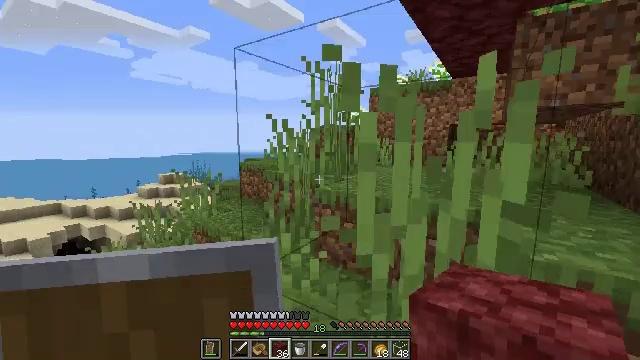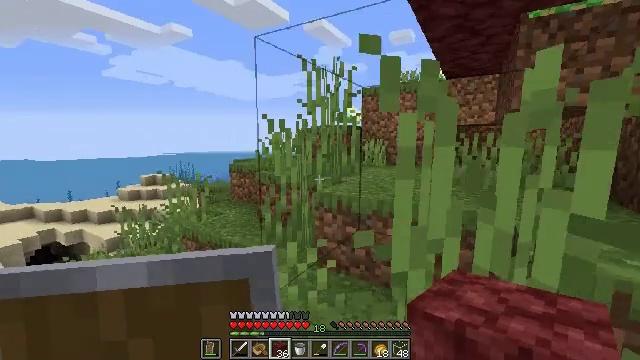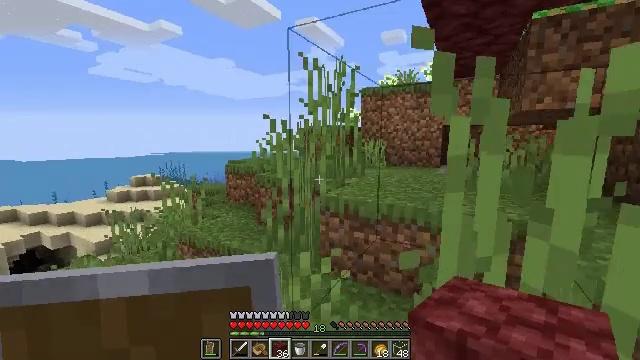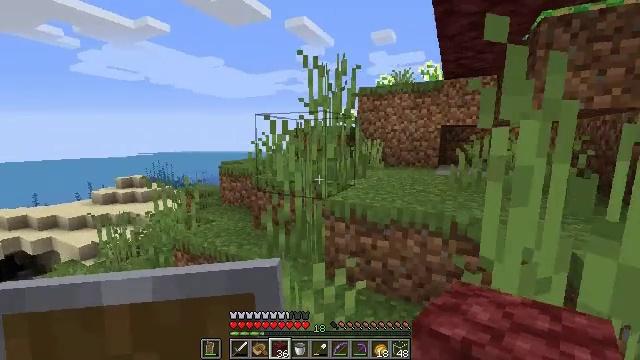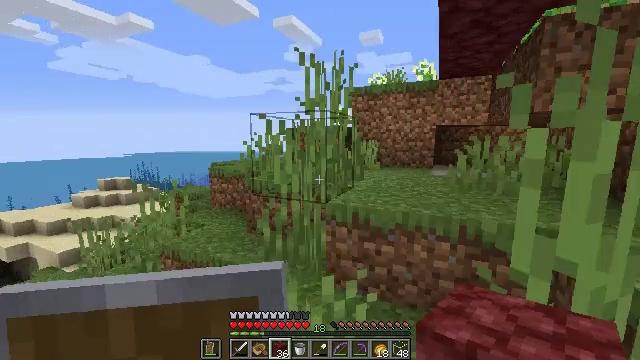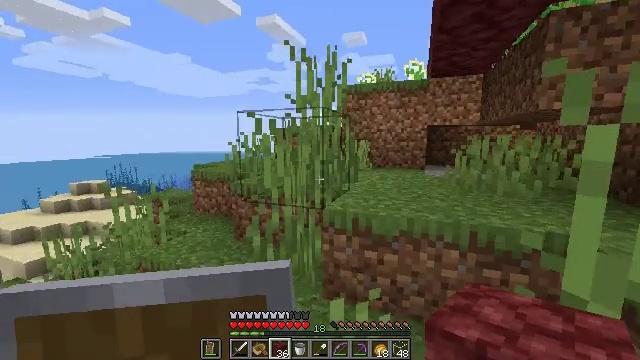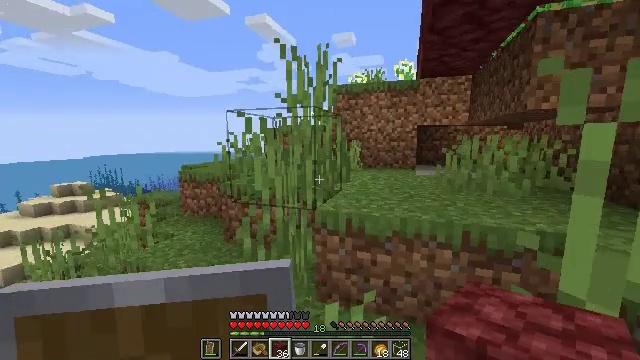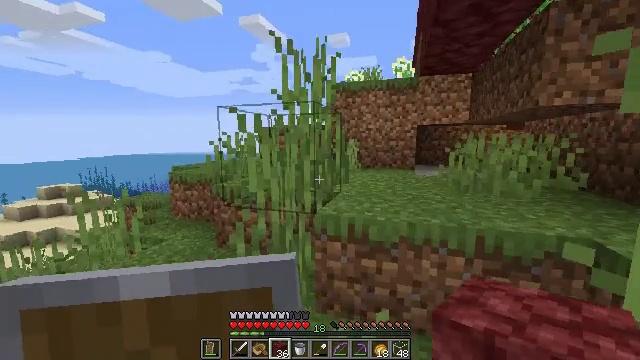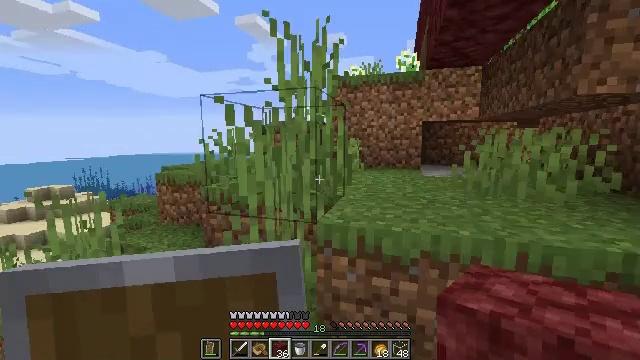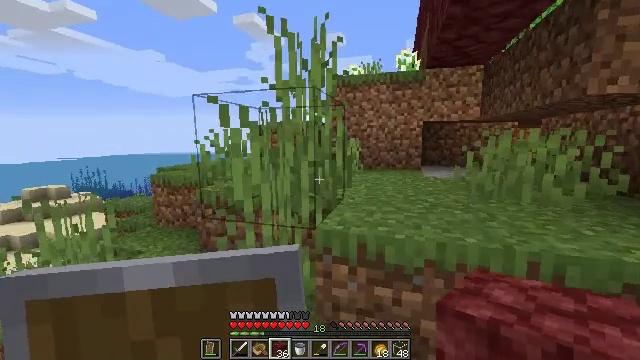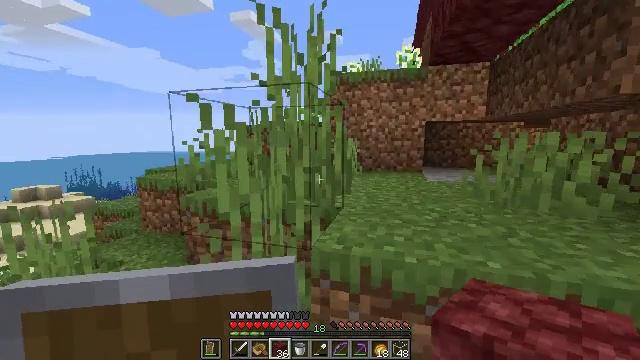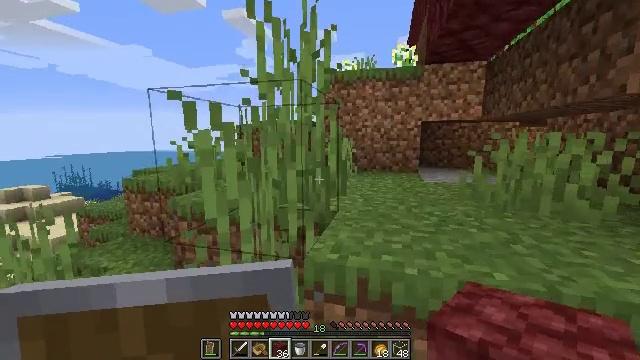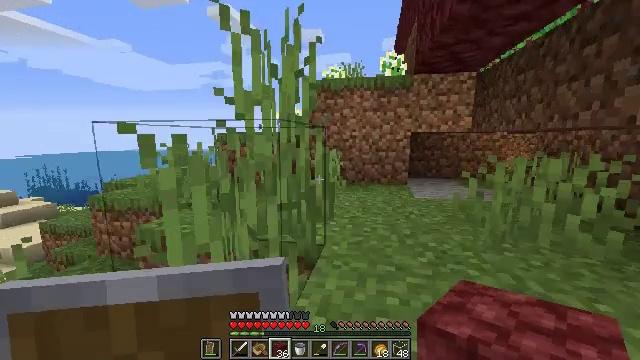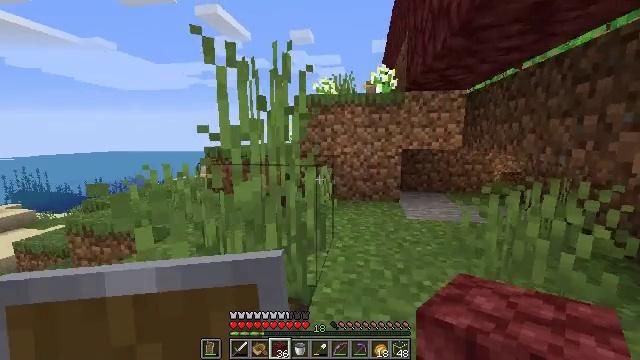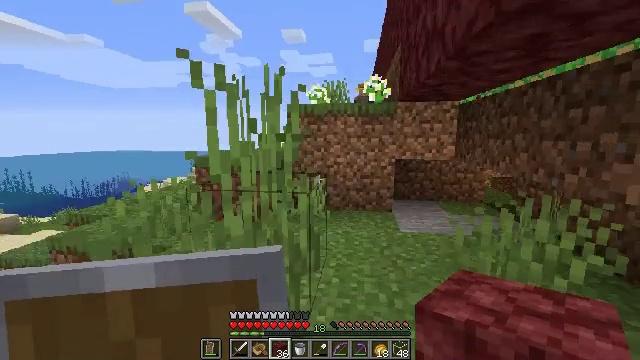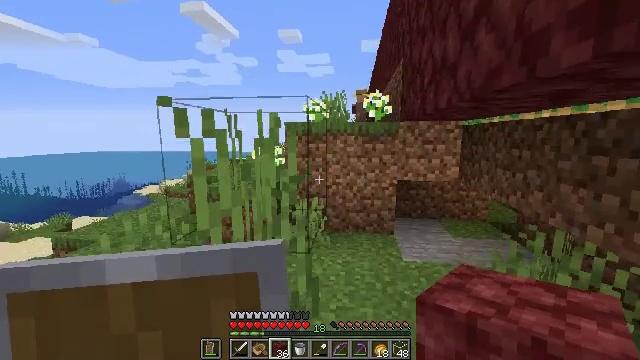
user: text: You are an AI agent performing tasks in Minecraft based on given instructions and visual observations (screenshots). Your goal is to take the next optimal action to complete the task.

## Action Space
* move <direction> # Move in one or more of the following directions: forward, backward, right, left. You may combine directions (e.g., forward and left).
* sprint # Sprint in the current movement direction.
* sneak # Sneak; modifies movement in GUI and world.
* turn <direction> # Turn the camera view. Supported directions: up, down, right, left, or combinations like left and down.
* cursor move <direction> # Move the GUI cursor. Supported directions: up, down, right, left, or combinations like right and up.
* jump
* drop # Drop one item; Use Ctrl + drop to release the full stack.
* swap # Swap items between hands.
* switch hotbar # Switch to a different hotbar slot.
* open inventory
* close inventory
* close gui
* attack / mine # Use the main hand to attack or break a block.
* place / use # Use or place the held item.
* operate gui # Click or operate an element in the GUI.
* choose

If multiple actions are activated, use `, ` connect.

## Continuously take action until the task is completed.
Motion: motion action
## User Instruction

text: Left click on the bell to mine it.
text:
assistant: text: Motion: move forward and move left, turn right
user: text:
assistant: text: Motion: move forward and move left, turn right
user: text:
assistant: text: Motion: move forward and move left, turn right
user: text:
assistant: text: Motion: move forward, turn right
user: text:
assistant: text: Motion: move forward, turn right
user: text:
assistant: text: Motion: move forward, turn right
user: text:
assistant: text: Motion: move forward, turn right
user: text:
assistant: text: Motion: move forward
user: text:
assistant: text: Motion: move forward
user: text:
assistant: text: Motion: move forward
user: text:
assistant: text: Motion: move forward, turn right
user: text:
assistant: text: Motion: move forward, turn right, jump
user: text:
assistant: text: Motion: move forward, turn right, jump
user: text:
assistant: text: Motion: move forward, turn right, jump
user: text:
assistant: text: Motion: move forward, jump
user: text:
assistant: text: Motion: move forward, jump
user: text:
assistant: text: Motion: move forward
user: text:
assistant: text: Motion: move forward
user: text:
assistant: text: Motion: move forward
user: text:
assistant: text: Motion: move forward
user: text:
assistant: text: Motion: move forward
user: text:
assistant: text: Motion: move forward
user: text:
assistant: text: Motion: move forward
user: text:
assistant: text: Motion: move forward
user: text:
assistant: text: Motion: move forward
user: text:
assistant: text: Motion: move forward
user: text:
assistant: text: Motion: move forward and move left
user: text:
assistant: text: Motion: move forward and move left
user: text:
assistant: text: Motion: move forward and move left
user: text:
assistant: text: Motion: move forward and move left